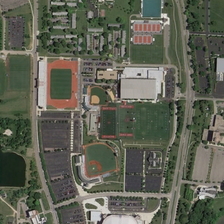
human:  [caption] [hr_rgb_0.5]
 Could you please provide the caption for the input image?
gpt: several playgrounds and two baseball fields are surrounded by parking lots and many green plants .

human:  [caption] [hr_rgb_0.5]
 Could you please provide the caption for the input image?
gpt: it has a green lake, red runway, black buildings and white buildings,green trees and lawn and brown roads .

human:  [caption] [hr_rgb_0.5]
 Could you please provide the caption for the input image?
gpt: several playgrounds and two baseball fields are surrounded by parking lots and many green plants .

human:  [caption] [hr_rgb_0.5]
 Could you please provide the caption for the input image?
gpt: there are some buildings, a lake, roads, a lawn and trees .

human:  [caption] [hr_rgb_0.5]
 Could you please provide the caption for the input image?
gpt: there are some buildings, a lake, roads, a lawn and trees .